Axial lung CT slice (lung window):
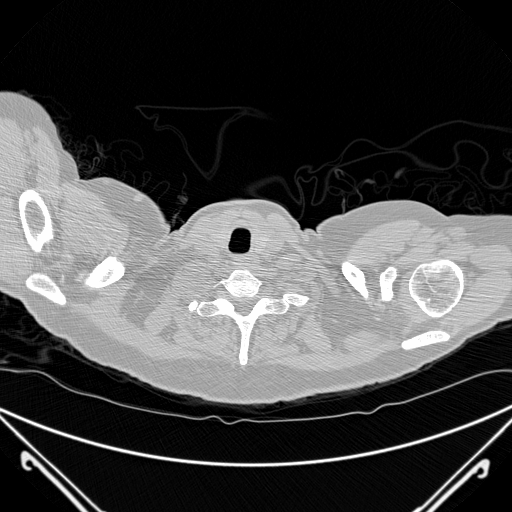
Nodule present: no